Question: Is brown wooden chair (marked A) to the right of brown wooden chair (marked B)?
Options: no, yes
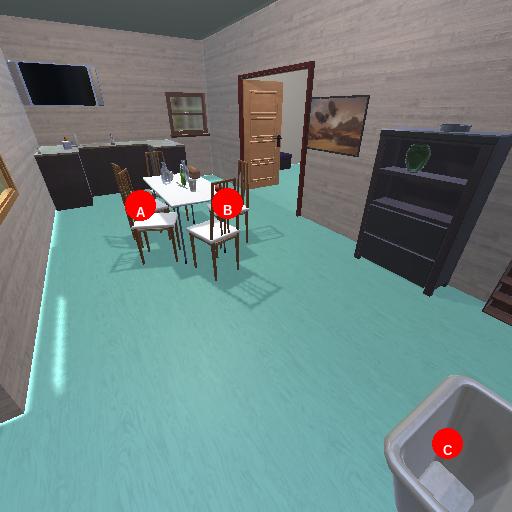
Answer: no